Interaction volume radius: 5 \u00c5
Interaction volume height: 20 \u00c5
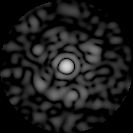
Disorder parameter: 0.778